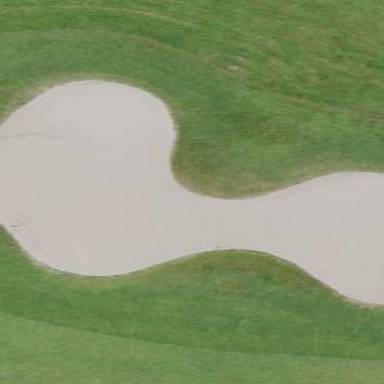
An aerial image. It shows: Golf bunker filled with sandy terrain.